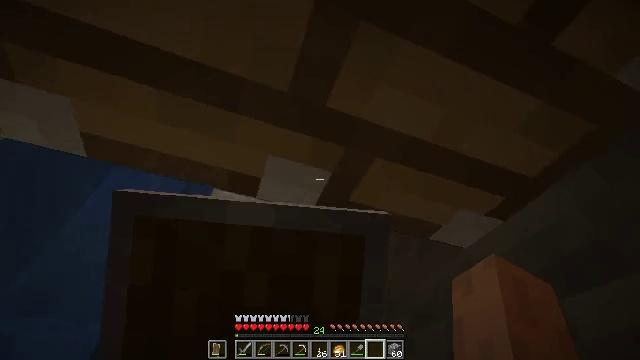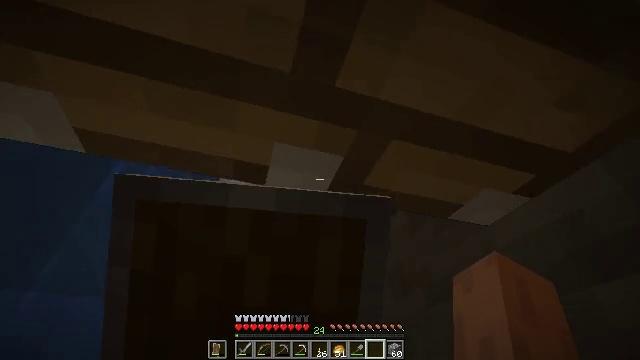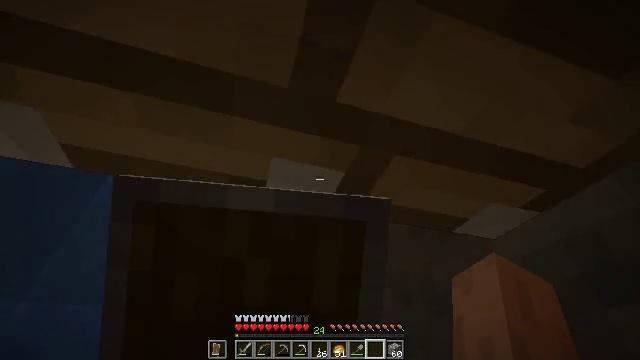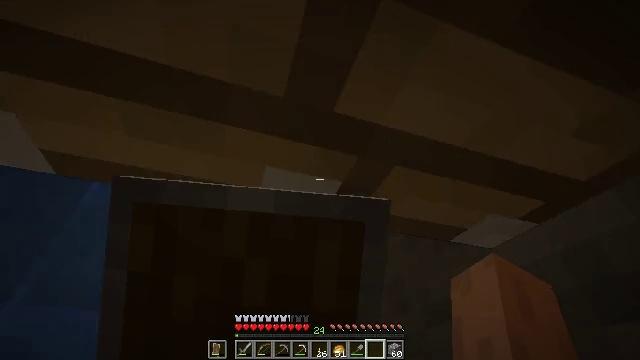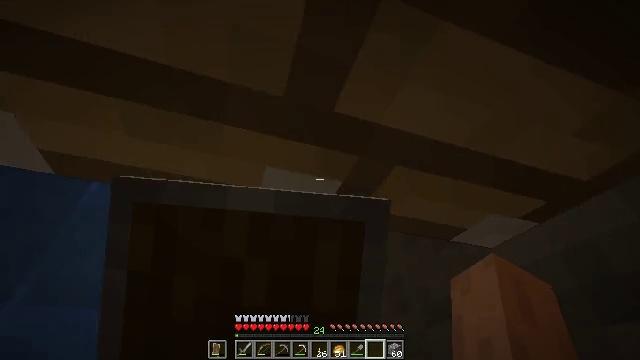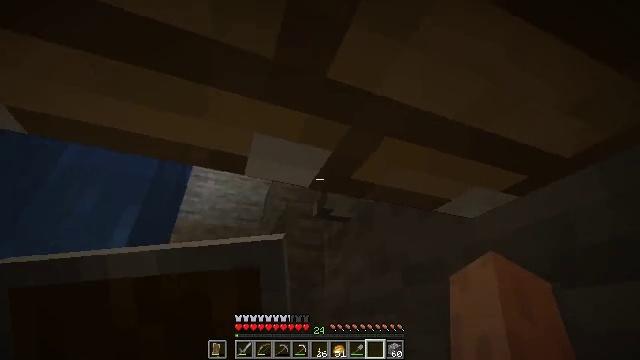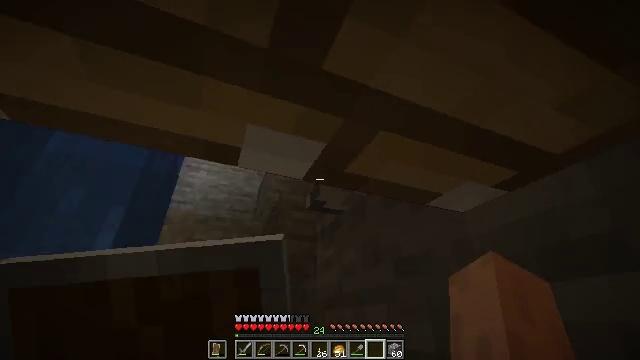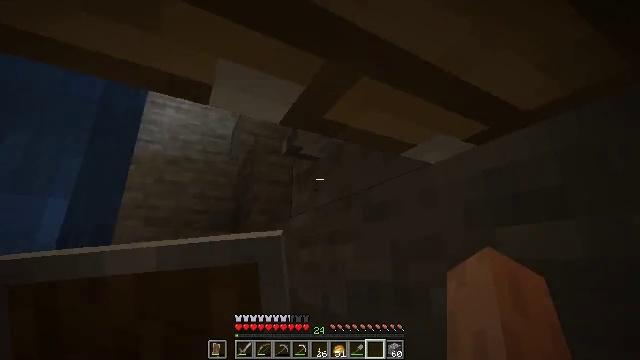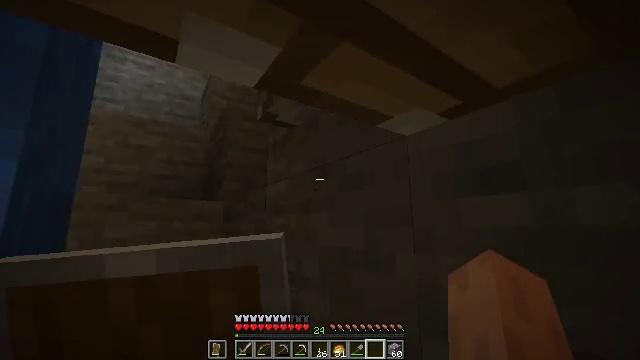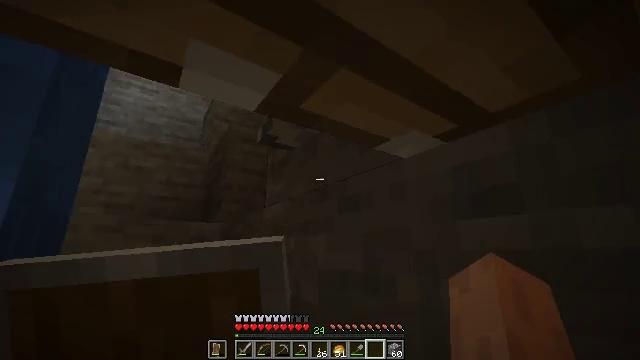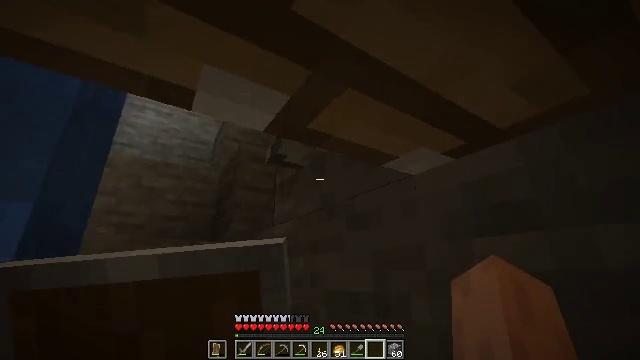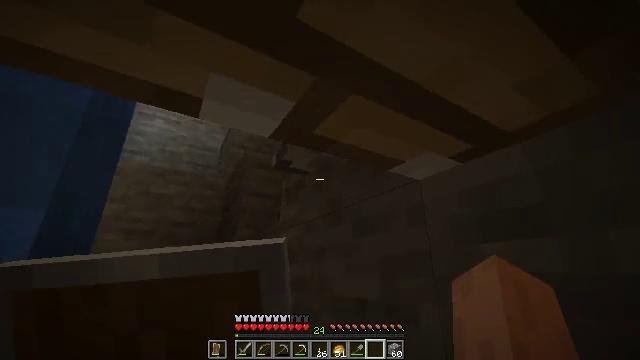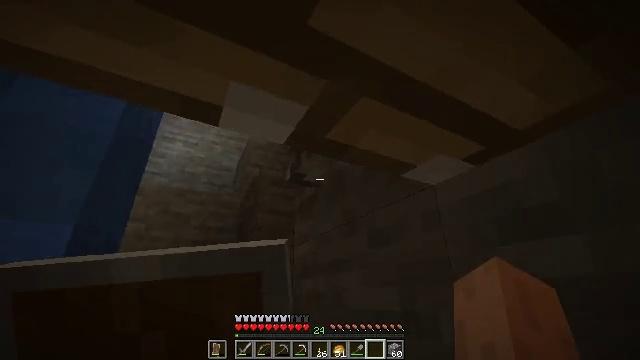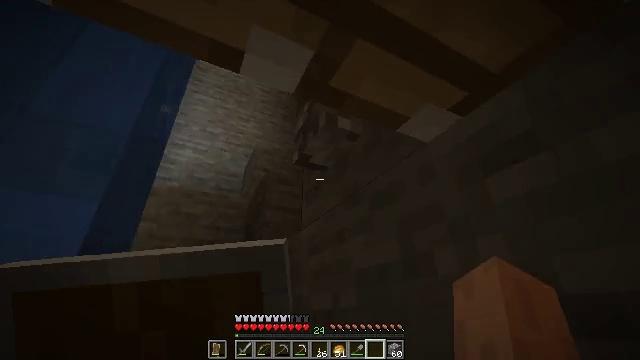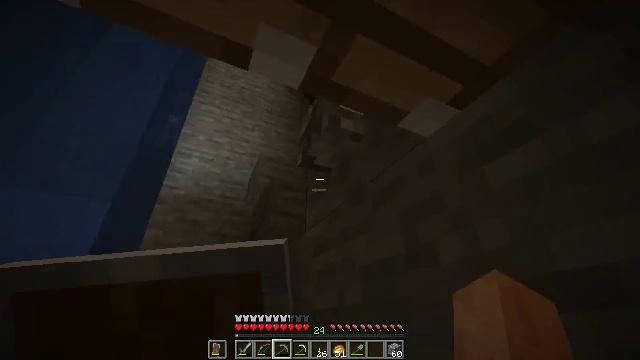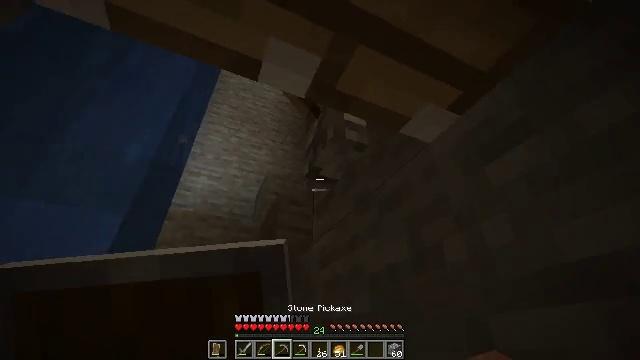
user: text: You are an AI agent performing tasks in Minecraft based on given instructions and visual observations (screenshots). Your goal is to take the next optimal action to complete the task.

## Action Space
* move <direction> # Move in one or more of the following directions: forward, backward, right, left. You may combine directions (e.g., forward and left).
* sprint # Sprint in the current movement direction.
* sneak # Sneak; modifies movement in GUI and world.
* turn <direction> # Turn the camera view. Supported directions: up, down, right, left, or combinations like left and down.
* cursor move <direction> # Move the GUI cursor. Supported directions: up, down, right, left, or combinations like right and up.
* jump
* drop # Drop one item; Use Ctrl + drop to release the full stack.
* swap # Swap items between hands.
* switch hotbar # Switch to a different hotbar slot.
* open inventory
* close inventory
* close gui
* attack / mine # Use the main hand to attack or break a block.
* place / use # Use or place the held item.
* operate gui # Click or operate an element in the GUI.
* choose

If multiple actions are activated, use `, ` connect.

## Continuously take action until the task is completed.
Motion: motion action
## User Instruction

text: Retrieve the lever from the wall.
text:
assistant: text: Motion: turn left and down, use / place
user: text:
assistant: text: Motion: use / place
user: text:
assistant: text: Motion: turn right, use / place
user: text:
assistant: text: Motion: use / place
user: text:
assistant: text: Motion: turn right and down
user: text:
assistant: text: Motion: turn right and down
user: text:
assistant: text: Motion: turn right and down
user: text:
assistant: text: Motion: turn right and down
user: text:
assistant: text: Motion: turn up
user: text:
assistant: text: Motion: turn left and up
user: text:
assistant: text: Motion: sneak, turn left and up
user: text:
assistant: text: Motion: sneak, turn left and up
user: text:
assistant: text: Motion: sneak, turn left and up
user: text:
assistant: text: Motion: sneak, turn left and up, switch to hotbar 3
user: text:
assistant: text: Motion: sneak, turn left and up, switch to hotbar 3
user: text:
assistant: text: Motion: sneak, turn up, switch to hotbar 3
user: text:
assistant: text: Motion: sneak, turn right and up
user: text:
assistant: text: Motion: move left, sneak, turn right and up
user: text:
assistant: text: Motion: move left, sneak, turn right and up
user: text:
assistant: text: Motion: move forward and move left, sneak
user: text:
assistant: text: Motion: move forward and move left, sneak, turn left and down
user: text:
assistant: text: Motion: move forward and move left, sneak, turn left and down
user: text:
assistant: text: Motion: move forward and move left, sneak
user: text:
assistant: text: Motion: move left, sneak, attack / mine
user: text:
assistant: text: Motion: sneak, attack / mine
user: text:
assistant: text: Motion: sneak, attack / mine
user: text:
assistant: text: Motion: sneak, attack / mine
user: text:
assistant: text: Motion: sneak, attack / mine
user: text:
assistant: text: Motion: sneak, attack / mine
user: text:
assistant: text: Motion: sneak, attack / mine